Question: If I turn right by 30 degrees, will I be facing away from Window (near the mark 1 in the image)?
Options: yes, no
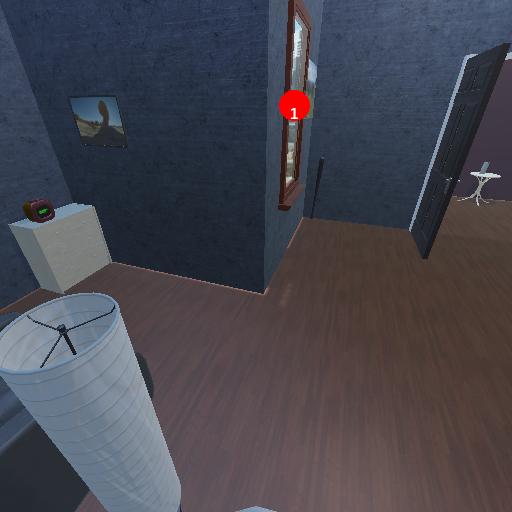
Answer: yes